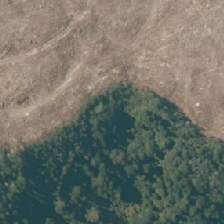
Land cover: broadleaved_indigenous_hardwood